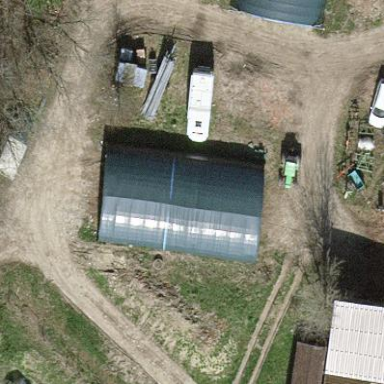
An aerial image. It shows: Greenhouse.